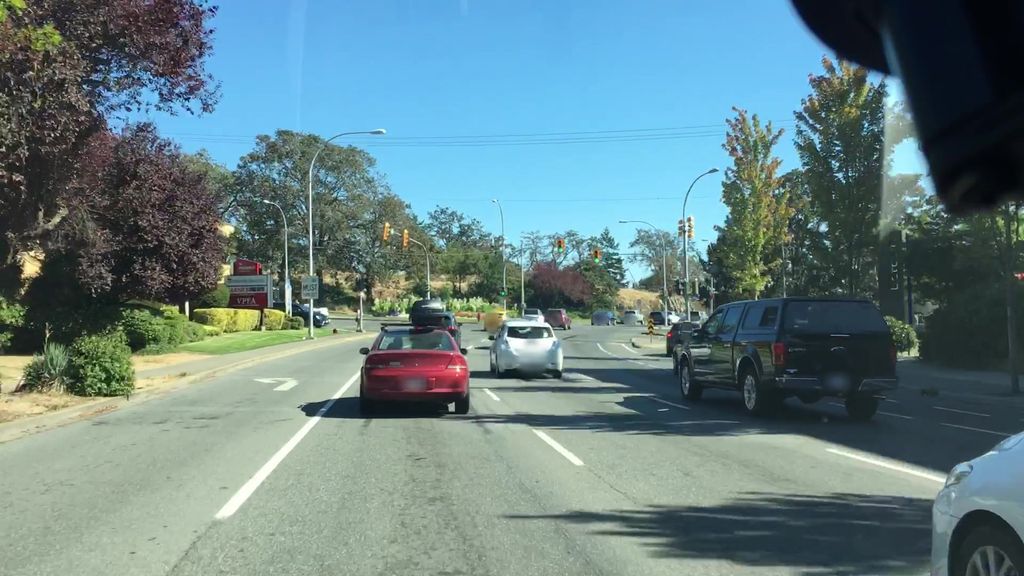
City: victoria